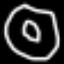
Label: donut